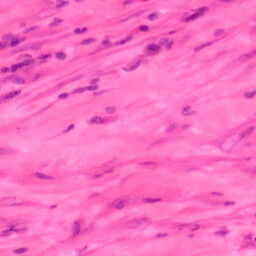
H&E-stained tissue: Colon